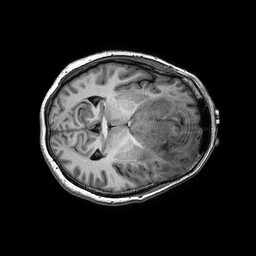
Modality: T1w
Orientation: axial
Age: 59
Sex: female
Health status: ill
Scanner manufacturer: philips
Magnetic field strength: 3 T
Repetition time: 0.006625 s
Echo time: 0.002977 s